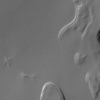
Label: not_dusty